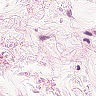
Metastatic tissue present: no